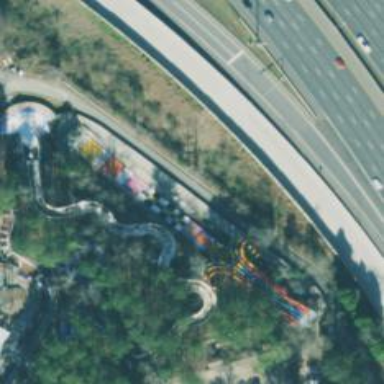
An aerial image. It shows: Water slide attraction.